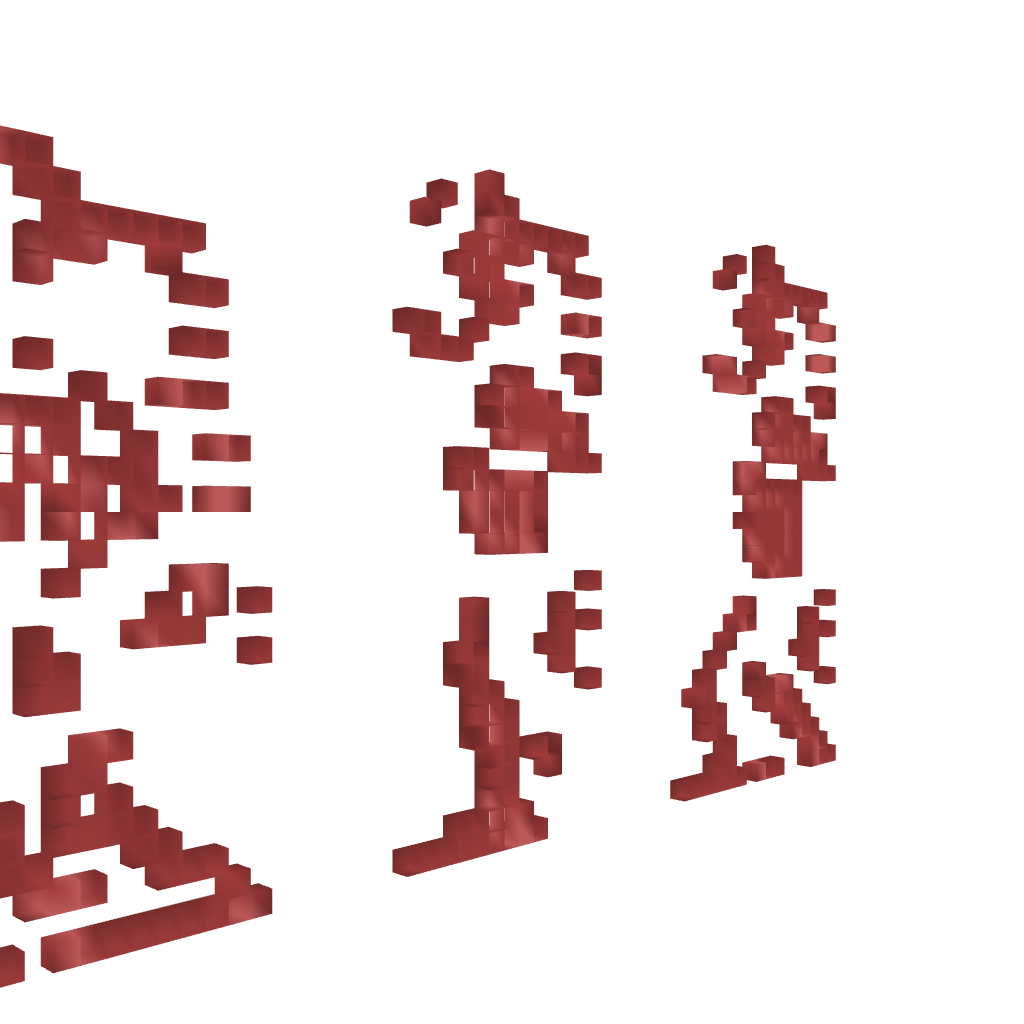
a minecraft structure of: Mermen from Castlevania 1 bad low quality